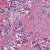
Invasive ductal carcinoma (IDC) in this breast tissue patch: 1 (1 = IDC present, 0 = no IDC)